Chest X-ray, PA view. Patient: 69 years old, sex M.
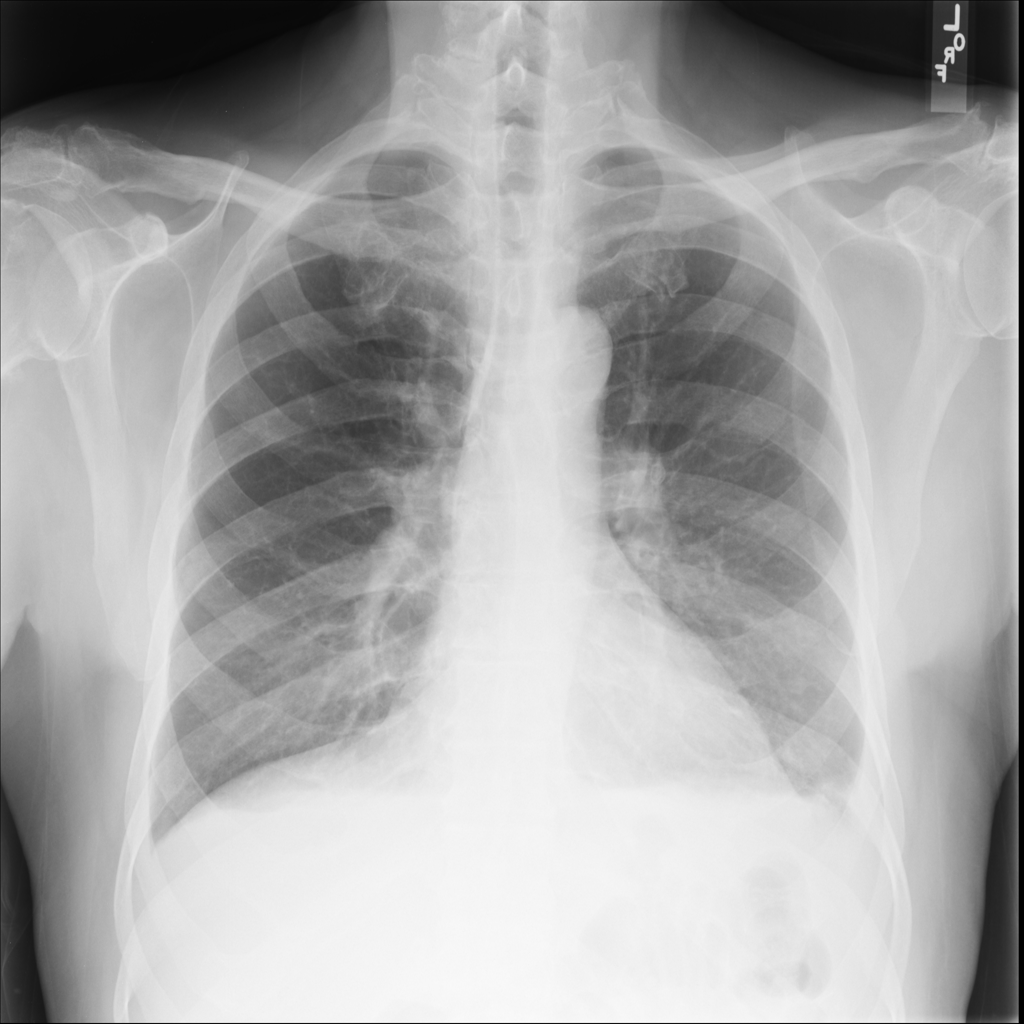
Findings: Effusion